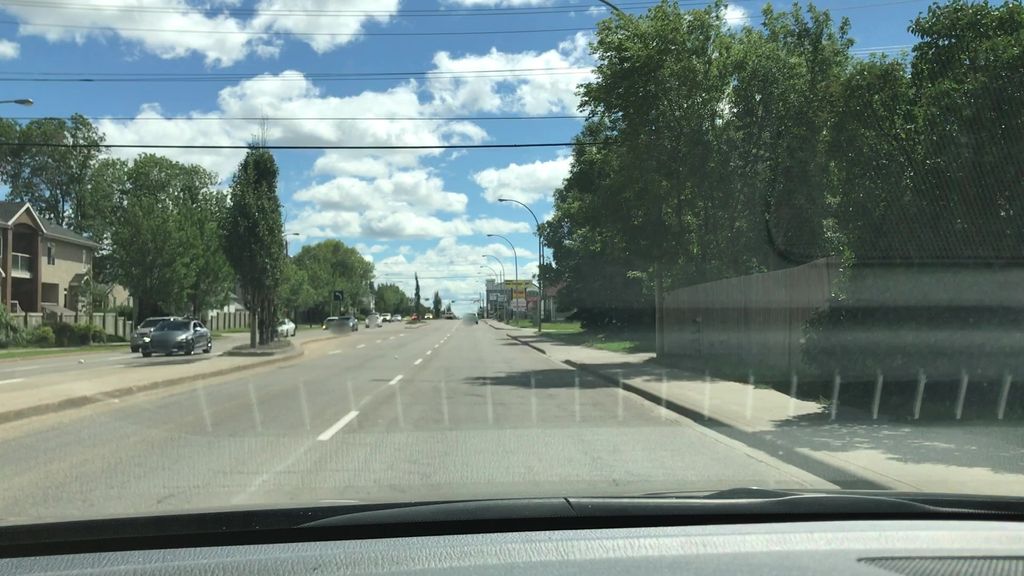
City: edmonton